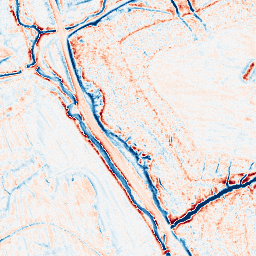
Category: edge_preserving
Decomposition family: anisotropic_diffusion
Decomposition parameters: iterations: 50
kappa: 100
gamma: 0.05
Upsampling method: lanczos
Upsampling parameters: scale: 8
Upsampling scale: 8